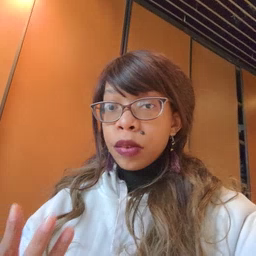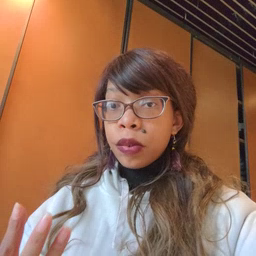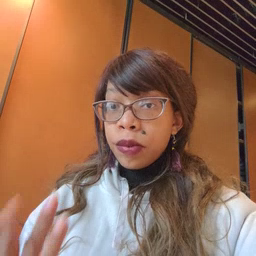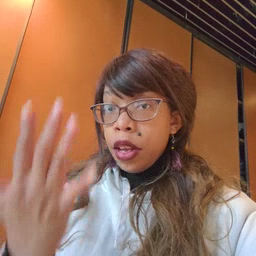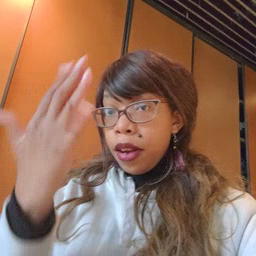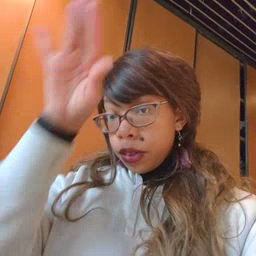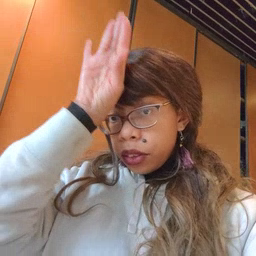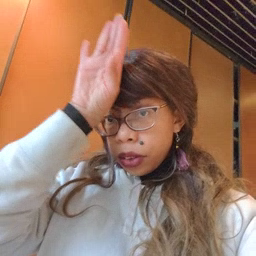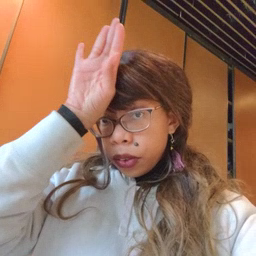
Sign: fireman